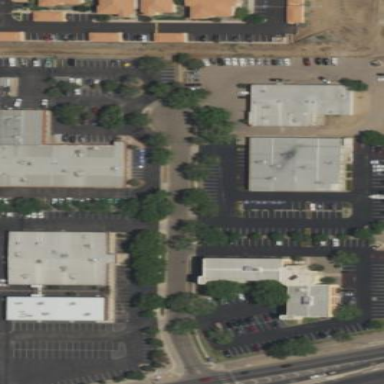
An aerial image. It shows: Parking area.